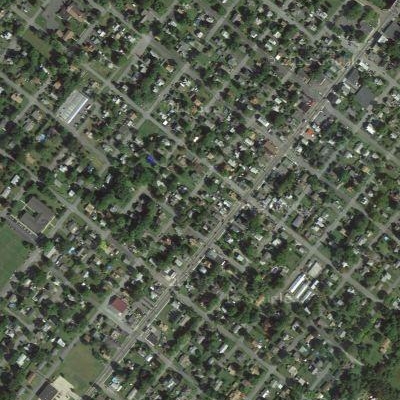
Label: fResident